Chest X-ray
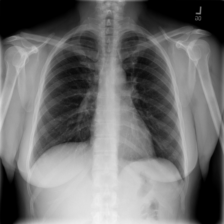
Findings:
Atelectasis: negative
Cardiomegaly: negative
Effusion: negative
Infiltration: negative
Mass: negative
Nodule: negative
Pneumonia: negative
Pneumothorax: negative
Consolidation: negative
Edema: negative
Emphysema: negative
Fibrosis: negative
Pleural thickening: negative
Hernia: negative